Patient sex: M
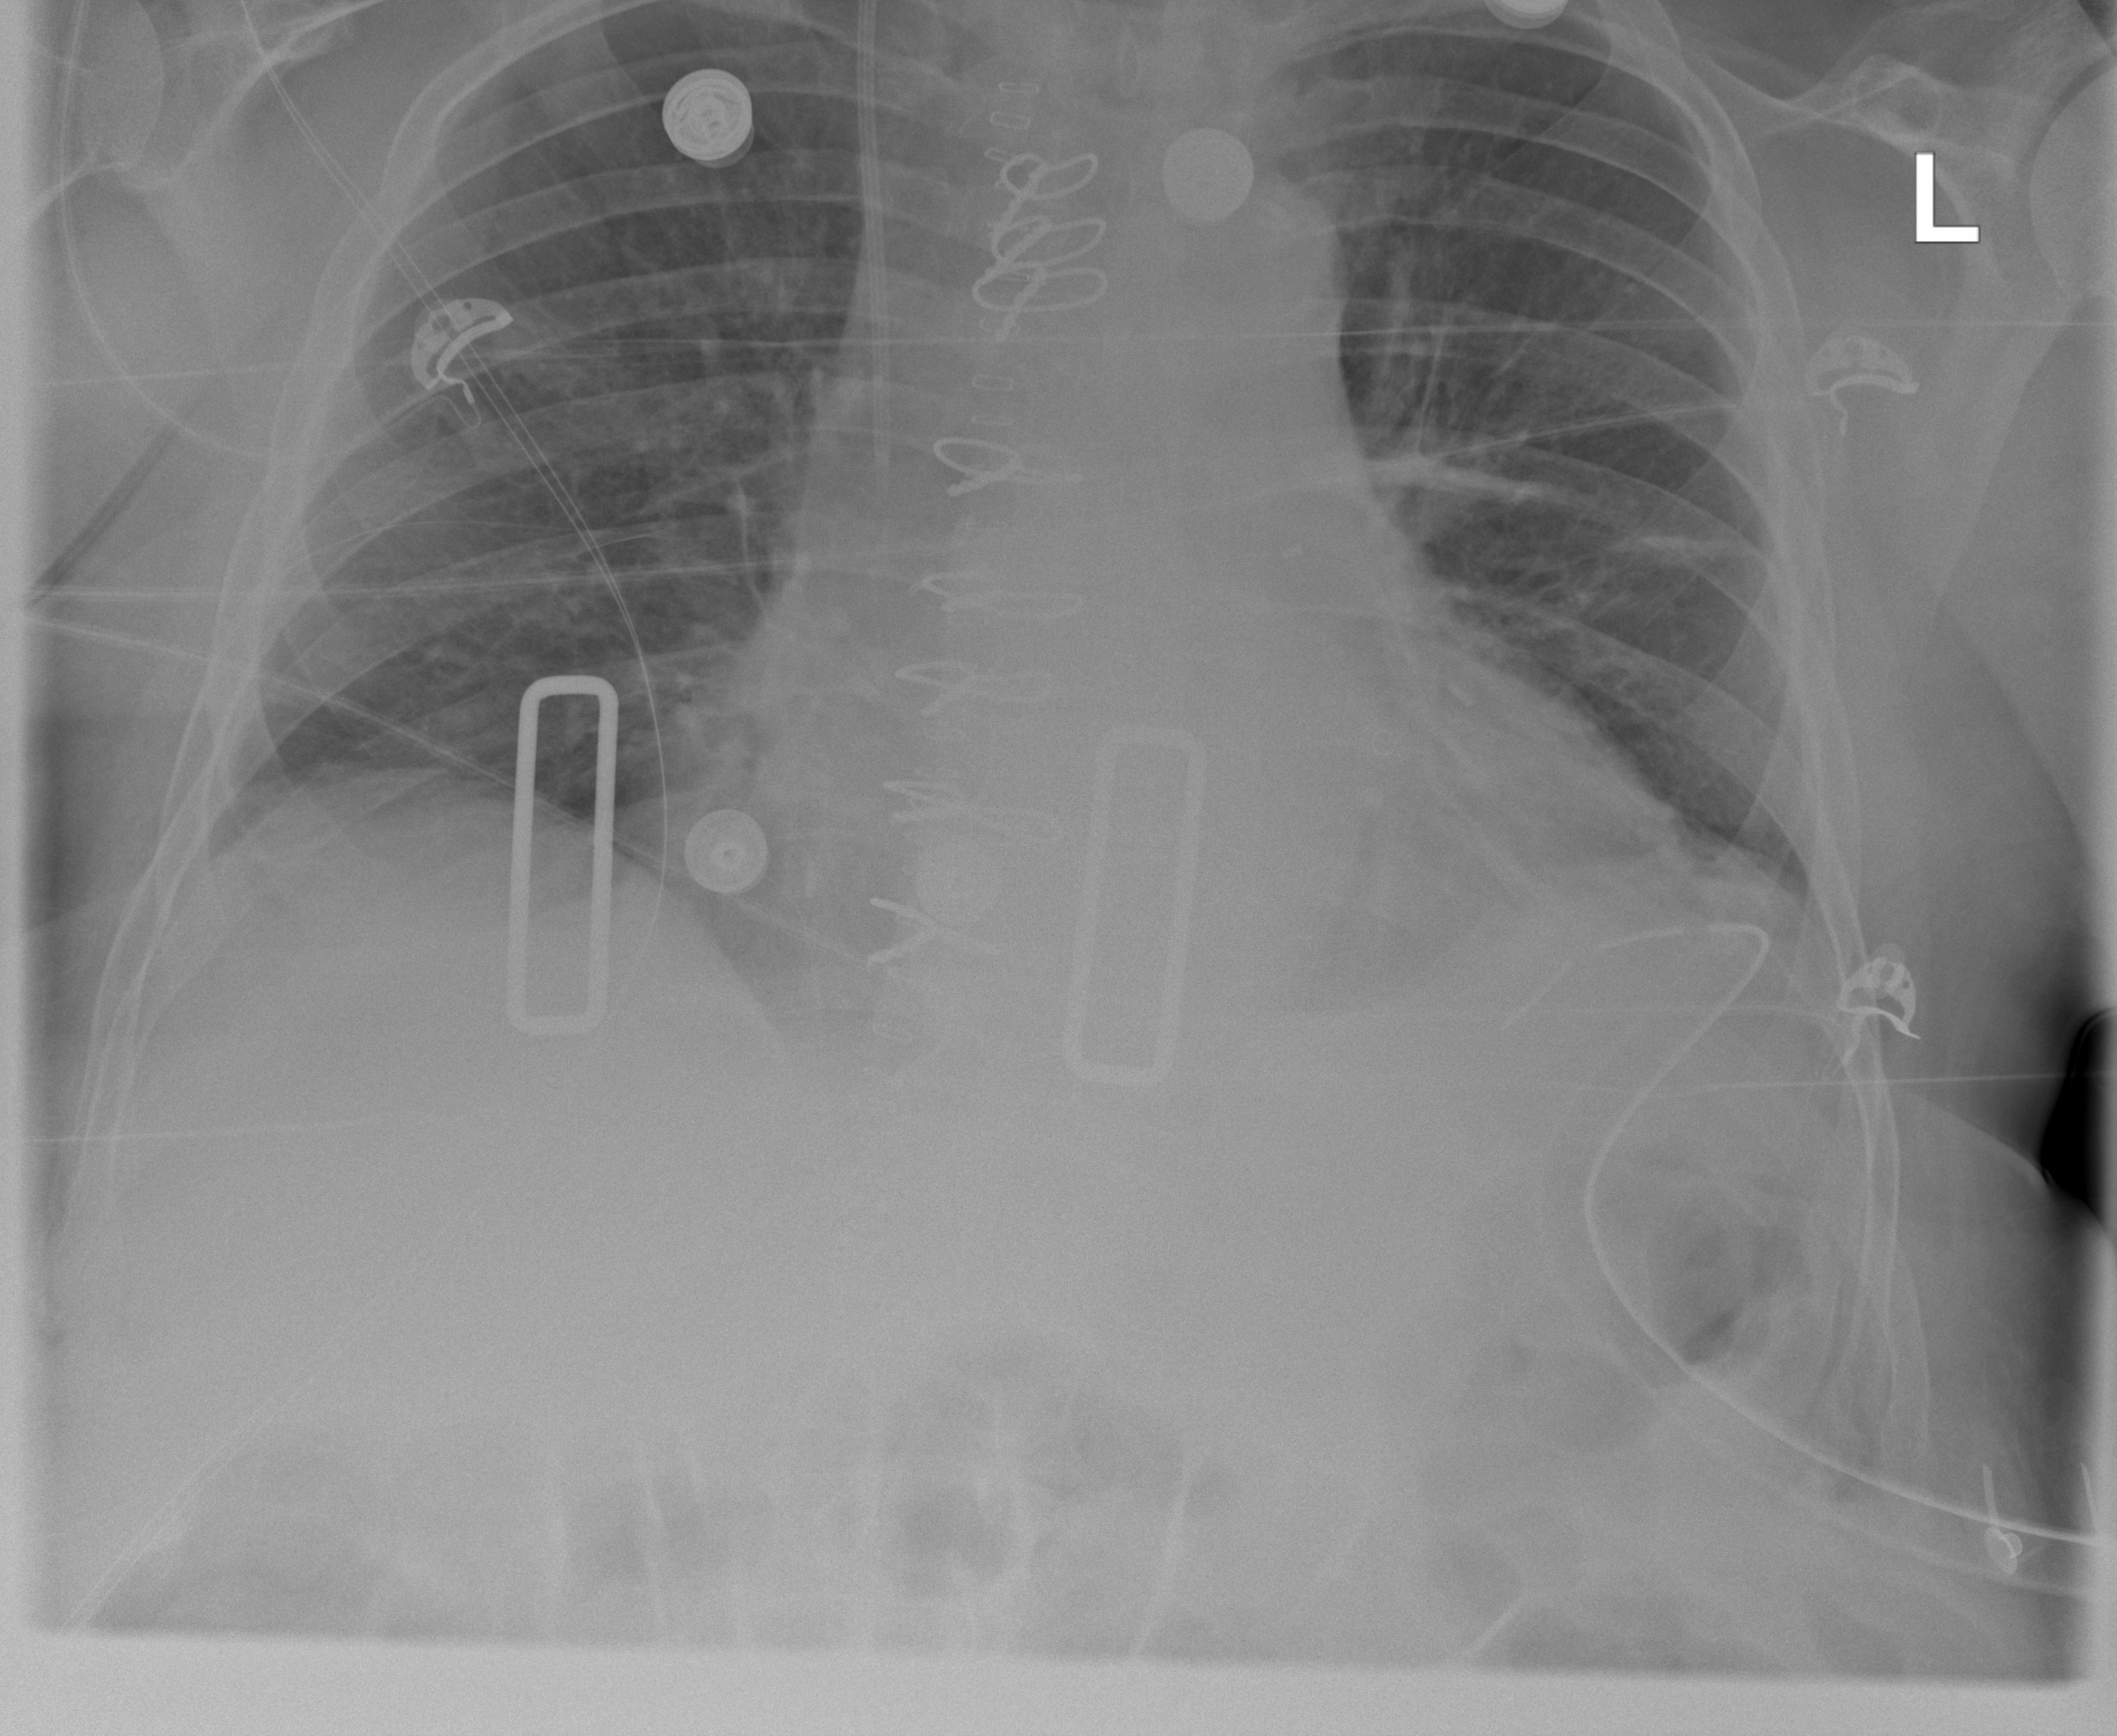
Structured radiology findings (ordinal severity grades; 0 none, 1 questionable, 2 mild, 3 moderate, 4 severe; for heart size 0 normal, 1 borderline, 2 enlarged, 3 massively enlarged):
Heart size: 1
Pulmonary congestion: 0
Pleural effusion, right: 2
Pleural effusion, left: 2
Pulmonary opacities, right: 0
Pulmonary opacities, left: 0
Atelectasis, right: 2
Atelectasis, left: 2